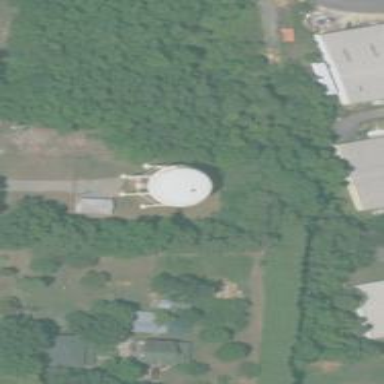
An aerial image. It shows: Water tower that is man-made.